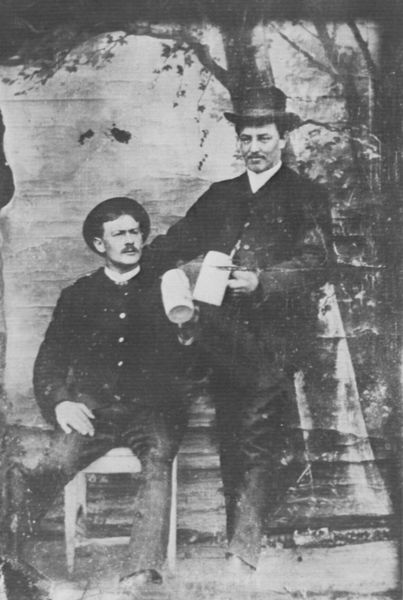
Titel: Ferrotypie
Künstler: Deutscher Photograph
Standort: München
Institution: Stadtarchiv
Schlagwörter: baum, mann, bäume, hüte, männer, schwarz, stuhl, weiss, zylinder, anzug, anzüge, gesicht, pose, mauer, knöpfe, foto, fotografie, photographie, schwarzweiß, jacken, photo, handwerker, zimmerleute